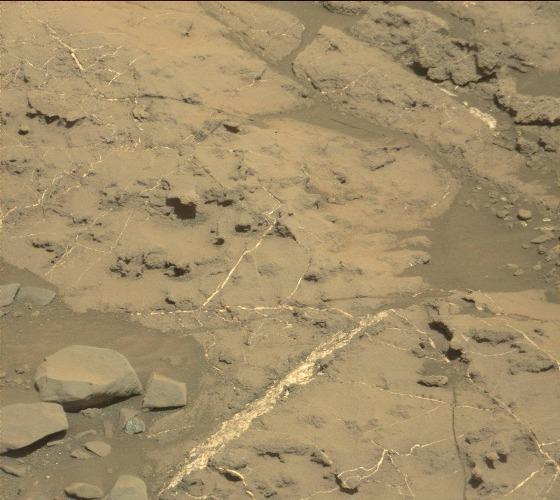
Terrain classes present: Bedrock, Gravel / Sand / Soil, Rock, Shadow